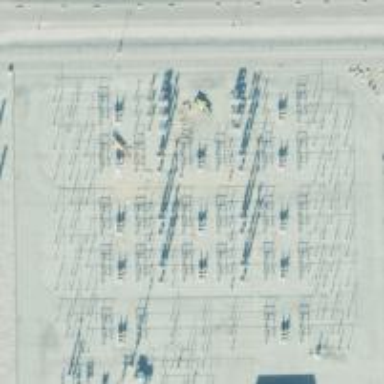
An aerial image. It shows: Switch used for power control.